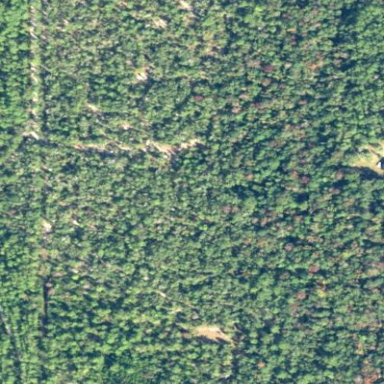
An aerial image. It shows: Mixed woodland area with various types of leaves.